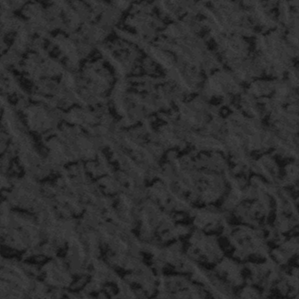
Label: frost